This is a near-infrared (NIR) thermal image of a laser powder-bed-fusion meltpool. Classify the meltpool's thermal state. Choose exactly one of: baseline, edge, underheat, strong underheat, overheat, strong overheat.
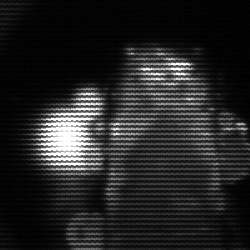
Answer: strong underheat